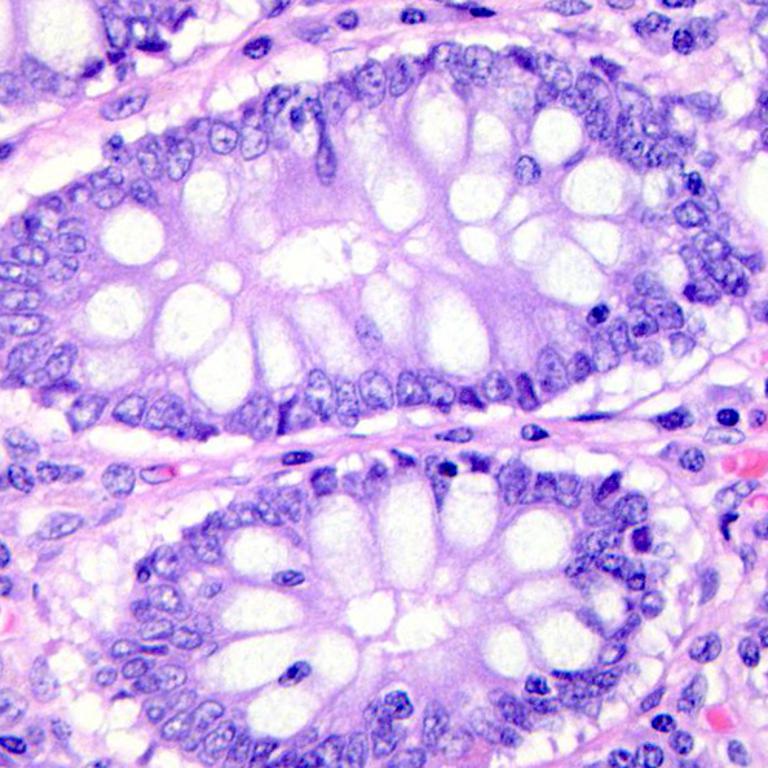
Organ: colon
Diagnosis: benign